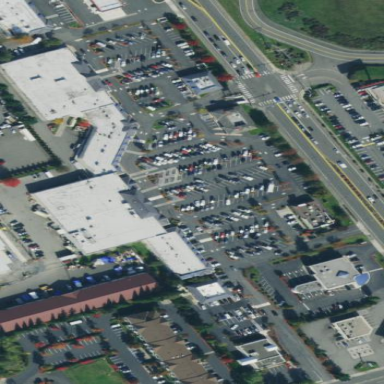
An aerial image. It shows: Retail area.